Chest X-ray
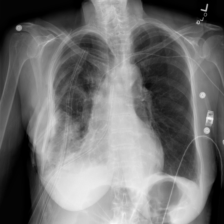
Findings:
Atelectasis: positive
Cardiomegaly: negative
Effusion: negative
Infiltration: negative
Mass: negative
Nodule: negative
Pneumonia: negative
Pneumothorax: negative
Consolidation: negative
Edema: negative
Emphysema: negative
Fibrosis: negative
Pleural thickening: negative
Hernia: negative